Question: It's pritty hard to explain what I like to have. In my Layout I got a horizontal LinearLayout.
Now I'd like to know if its possible to create a thin border around it. For example take a look at the ListView, there it also haves those thin borders, I exactly like to have that in my LinearLayout.
I hope you understood me, if you need more information write a comment below.
Thx in advance
safari
Additional Information:
If you take a look at the screenshot you see there those redlines, exactly there i'd like to have those thin borders, like in my Listview up there! Under the screenshot you also find the code of the layout.

>
---
'''
<?xml version="1.0" encoding="utf-8"?>
<FrameLayout xmlns:android="http://schemas.android.com/apk/res/android"
android:id="@android:id/tabcontent"
android:layout_width="fill_parent"
android:layout_height="fill_parent"
android:orientation="vertical">
<TabHost xmlns:android="http://schemas.android.com/apk/res/android"
android:id="@android:id/tabhost"
android:layout_width="fill_parent"
android:layout_height="fill_parent">
<RelativeLayout
android:layout_width="fill_parent"
android:layout_height="wrap_content"
android:orientation="vertical" >
<FrameLayout
android:id="@android:id/tabcontent"
android:layout_width="fill_parent"
android:layout_height="450dp"
android:layout_weight="1" />
<TabWidget
android:id="@android:id/tabs"
android:layout_width="fill_parent"
android:layout_height="wrap_content"
android:layout_alignBottom="@android:id/tabcontent"
android:visibility="invisible" />
<LinearLayout
android:id="@+id/SmileyContent"
android:layout_width="wrap_content"
android:layout_height="wrap_content"
android:layout_alignParentBottom="true"
android:layout_alignParentLeft="true"
android:layout_alignParentRight="true"
android:layout_below="@android:id/tabcontent"
android:layout_weight="1" >
<TableRow
android:id="@+id/GoStartseite"
android:layout_width="wrap_content"
android:layout_height="match_parent"
android:onClick="onClickGoStartseite"
android:gravity="center"
android:layout_weight="0.6" >
<TextView
style="@style/SmallFont"
android:text="@string/gostartseite" />
</TableRow>
<TableRow
android:id="@+id/SmileyOverview"
android:layout_width="wrap_content"
android:layout_height="match_parent"
android:onClick="onClickSmileyConfig"
android:gravity="center"
android:layout_weight="0.4" >
<TextView
style="@style/SmallFont"
android:text="@string/newfilter"/>
</TableRow>
</LinearLayout>
</RelativeLayout>
</TabHost>
</FrameLayout>
'''
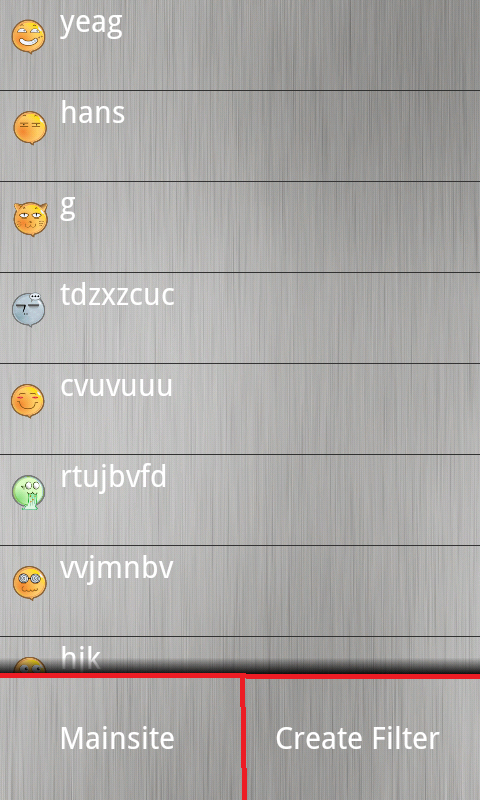
Answer: What I understood from your question is that it actually might require setting the background of your layout.
This can be done by creating your own border.xml. <URL> is somewhat similar question answering what you need.